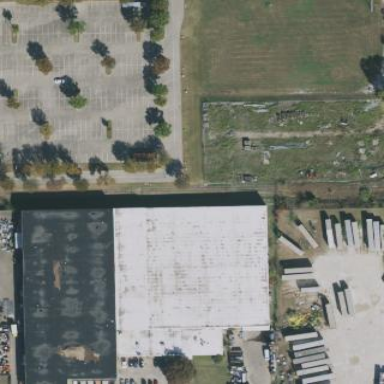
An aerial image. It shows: Commercial building.